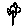
Label: flower